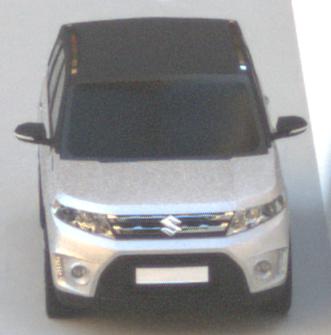
Make: Suzuki
Model: Vitara 1.6
Detailed model: Vitara (LY)
Model produced from: 2015/04
Model produced until: 2018/08
Doors: 5
Color: white
Road condition: dry road
Daytime: morning or afternoon
Contrast: low contrast